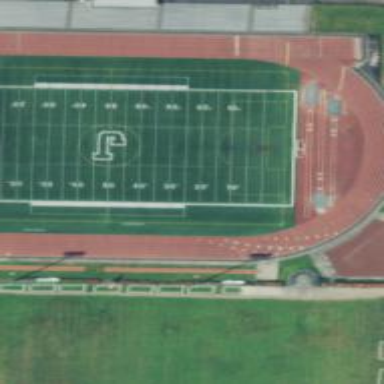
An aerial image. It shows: American football pitch with artificial turf surface for leisure land.